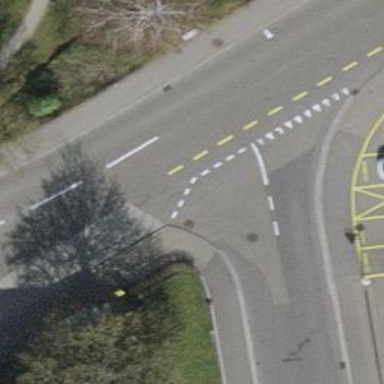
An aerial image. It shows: Post box is visible.